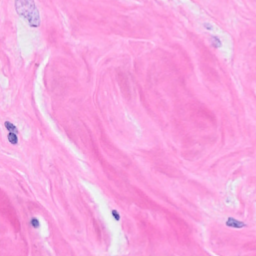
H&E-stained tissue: Breast